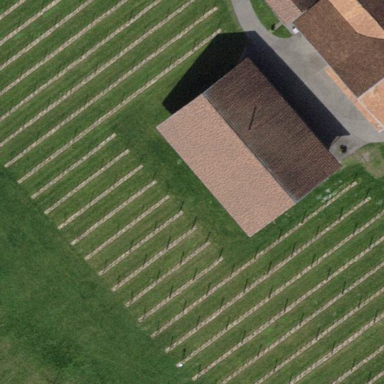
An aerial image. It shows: Orchard.